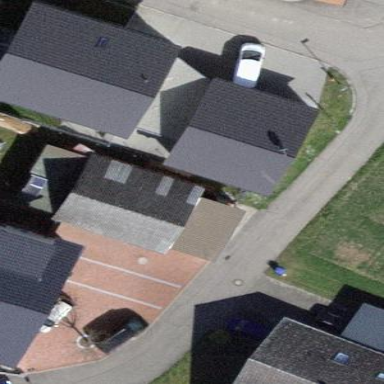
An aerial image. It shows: Garage.